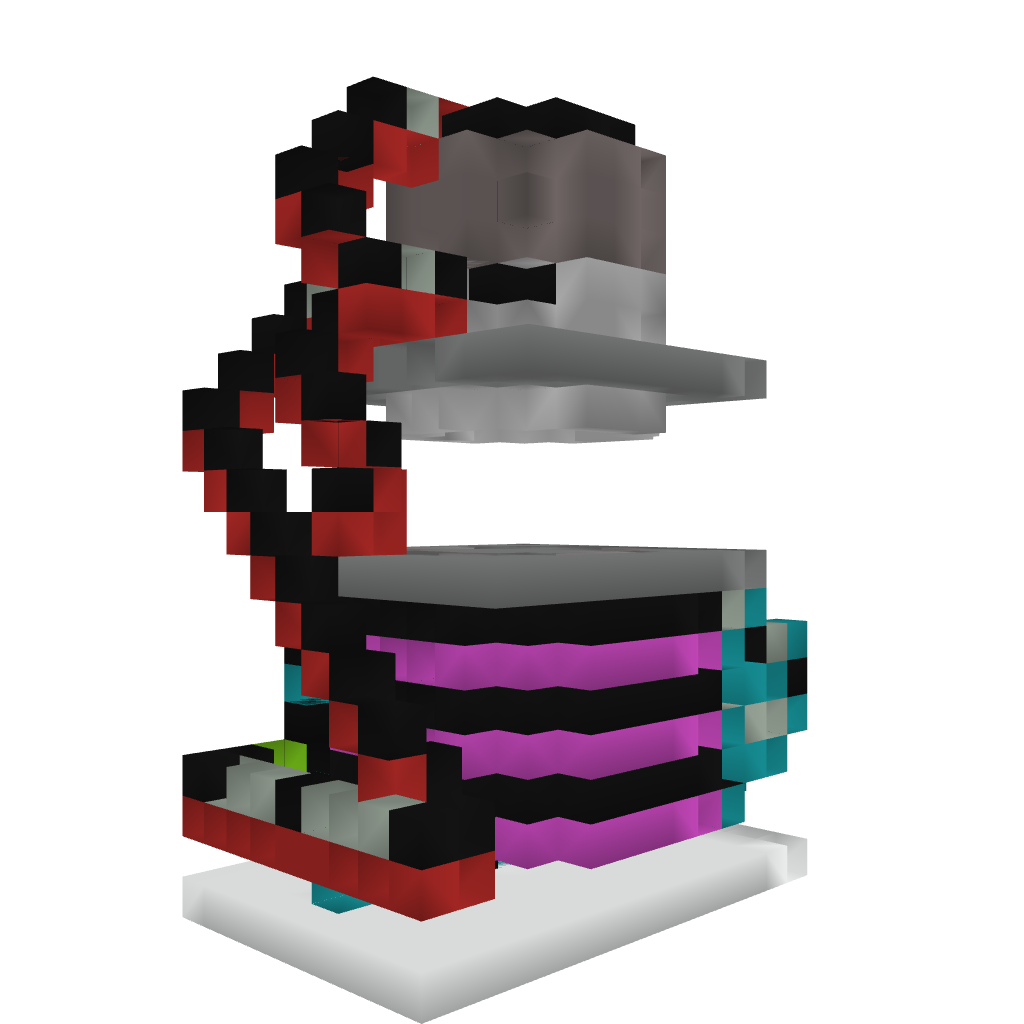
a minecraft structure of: Stargate Ring Transporter